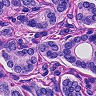
Metastatic tissue present: yes